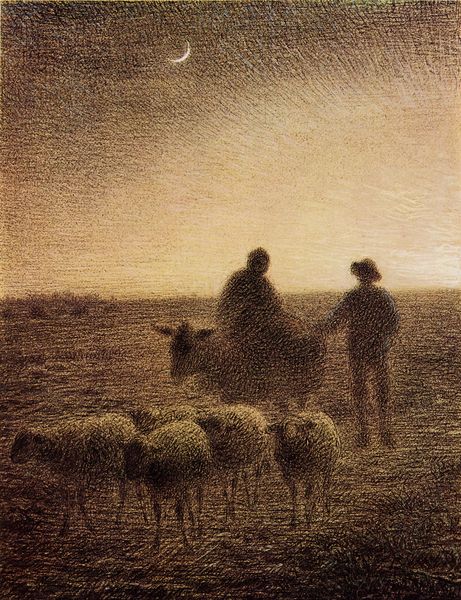
Titel: Die Morgendämmerung
Künstler: Jean François Millet
Standort: Boston (Massachusetts)
Institution: Museum of Fine Arts
Schlagwörter: dunkel, gemälde, himmel, mann, schatten, weiß, impressionismus, landschaft, menschen, sitzen, abend, braun, frau, grau, hell, hut, licht, männer, nacht, schwarz, skizze, szene, zeichnung, gras, tier, tiere, wiese, gespräch, mensch, weit, dämmerung, einsamkeit, erde, feld, ferne, horizont, morgen, natur, sonnenaufgang, weide, büsche, einsam, gehen, sonne, boden, mutter, paar, ohren, wald, bauern, esel, landleben, pferd, reiter, beine, reiten, ruhig, düster, jungen, abends, acker, leer, dorf, abendsonne, graphik, herde, kuh, monochrom, rind, linien, idylle, treiben, sepia, figuren, untergang, wolle, junge, bauer, frottage, mondlicht, silouetten, leuchten, unscharf, tusche, mond, lamm, schaf, religion, stern, strahlen, halbmond, mondsichel, nachts, schnitt, sichel, schraffur, maultier, muli, trüb, schein, totenkopf, jesus, lanschaft, maria, lämmer, schafe, ochse, hirte, hirten, schäfer, gaul, weise, josef, joseph, oede, heimweg, grafi, schafherde, millet, mondnacht, abendland, öd, hirt, hüter, sonnenfinsternis, tierherde, volkszählung, mon, essel, heimtrieb, häume, mondsicher, saf, mondsicherl, zunehmender mind